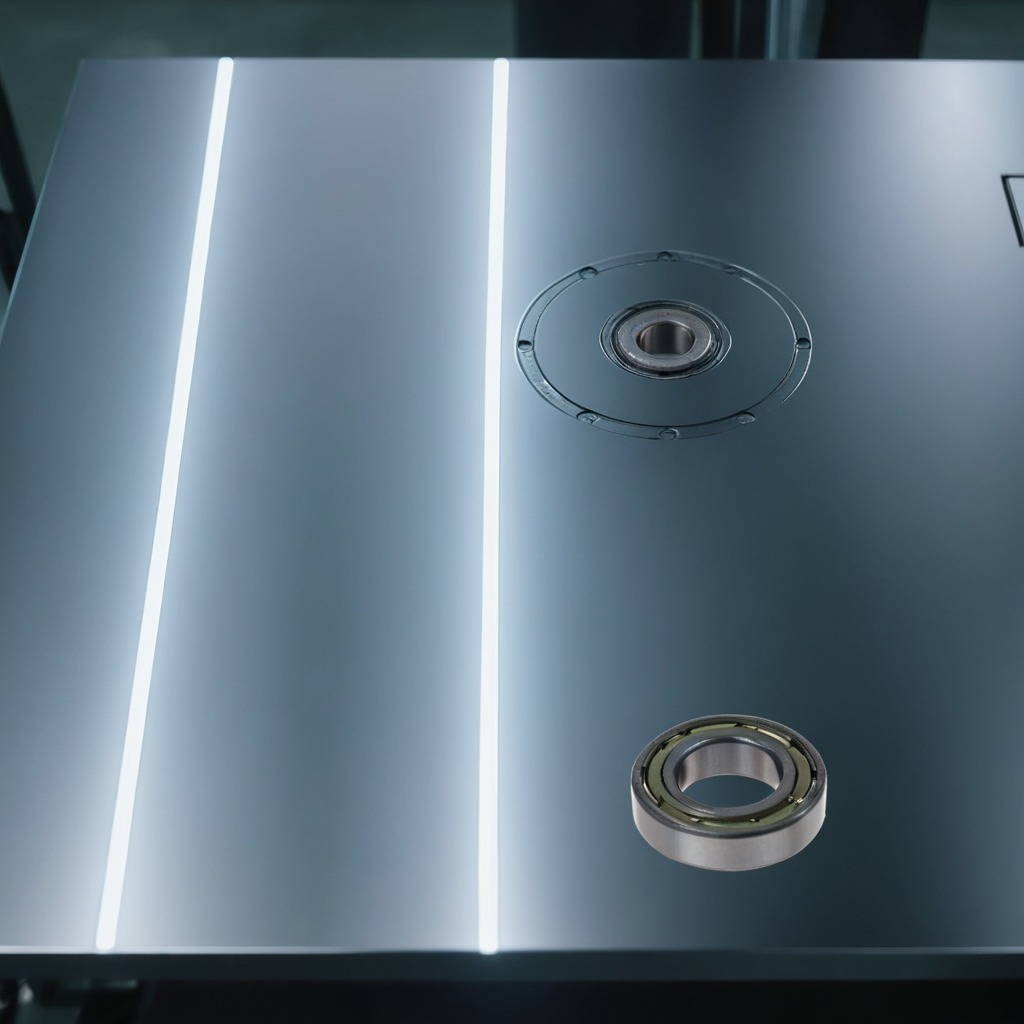
A metal ball bearing lies on the metal table in the machine shop under fluorescent lights.